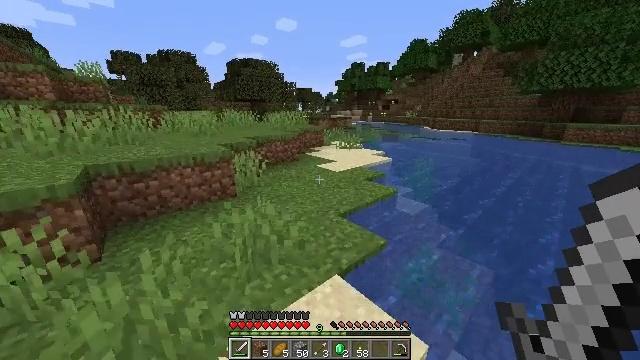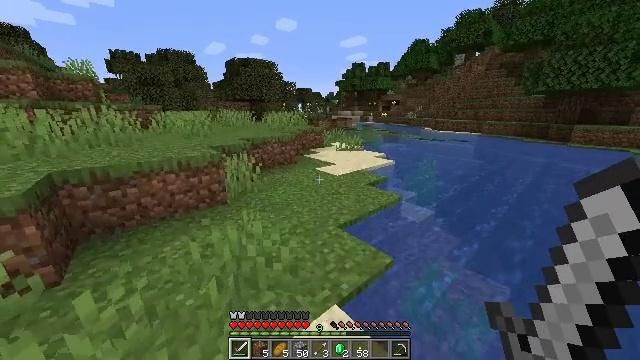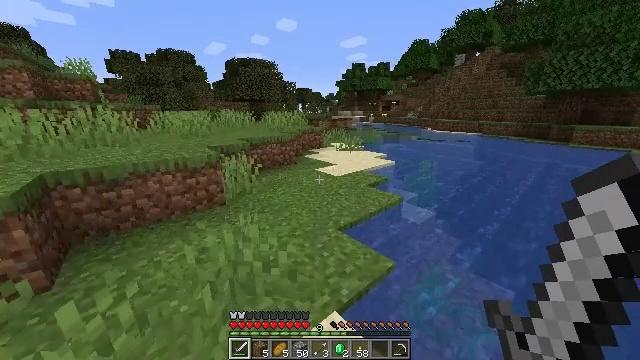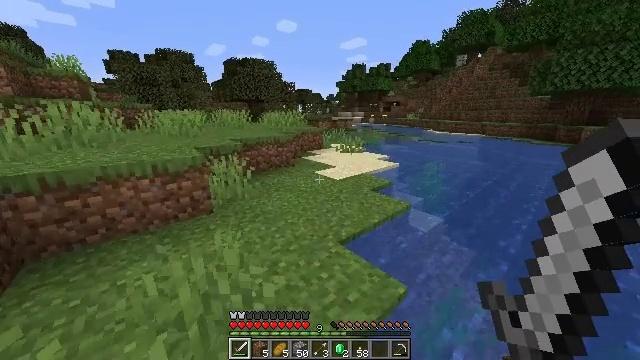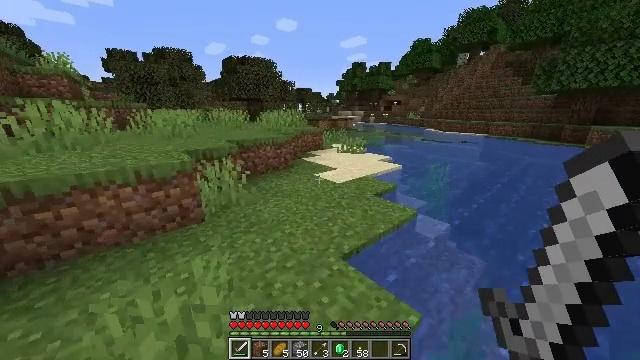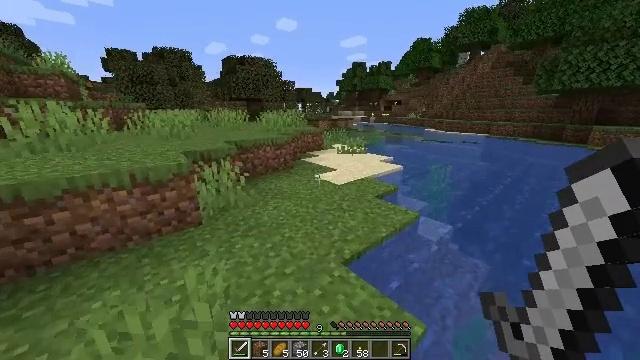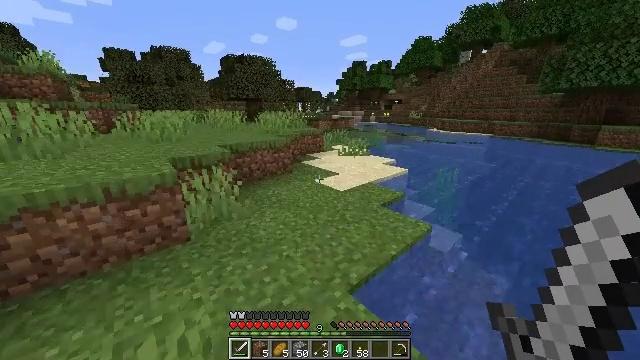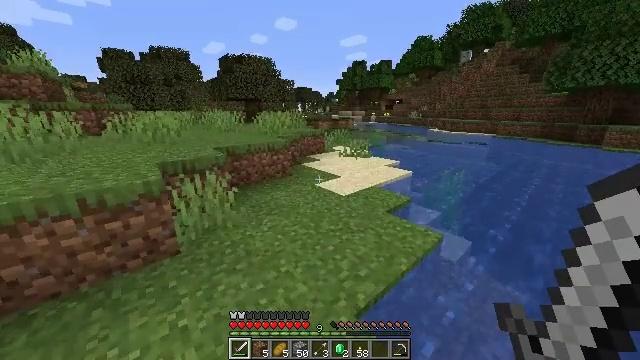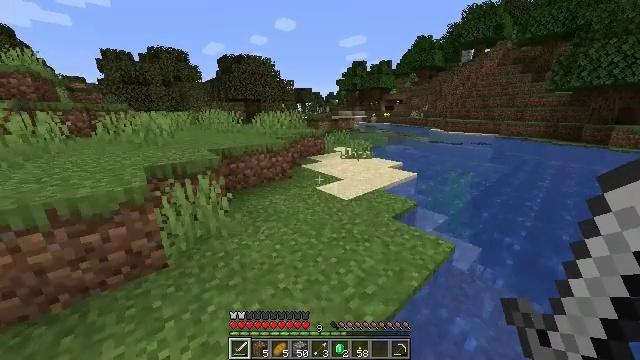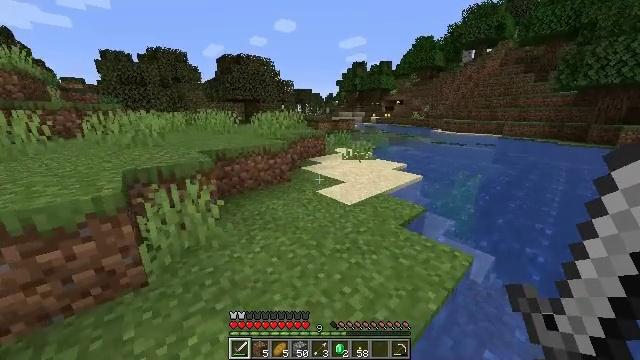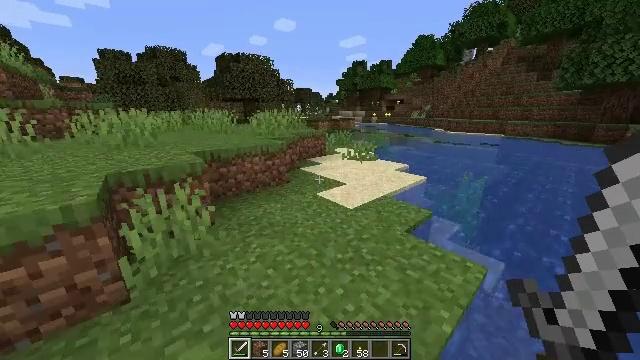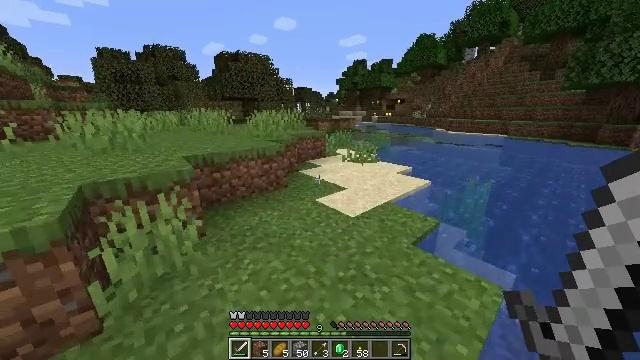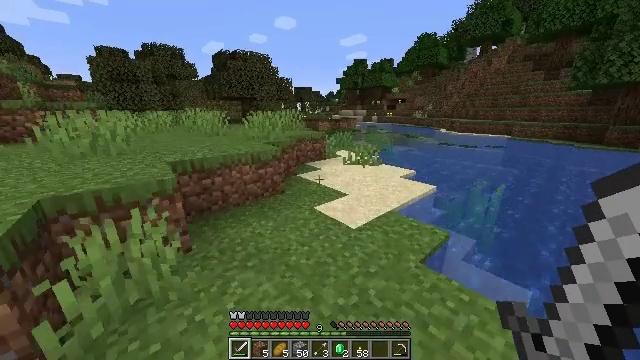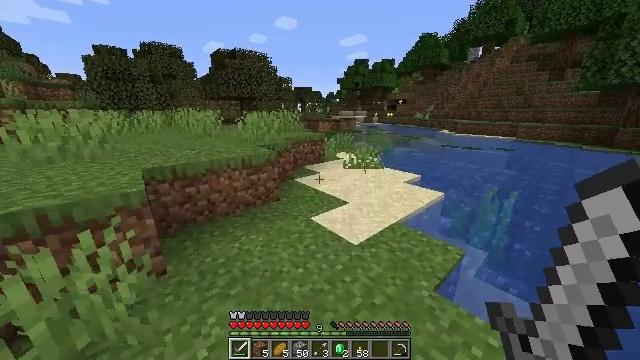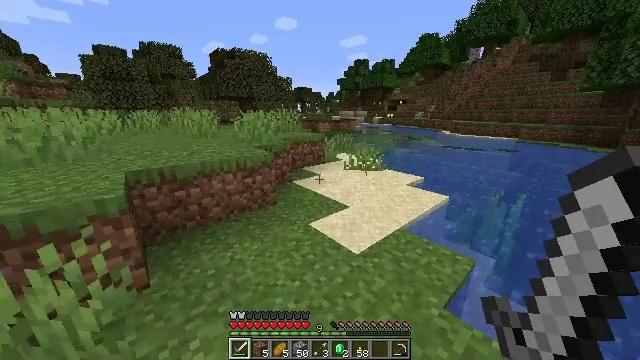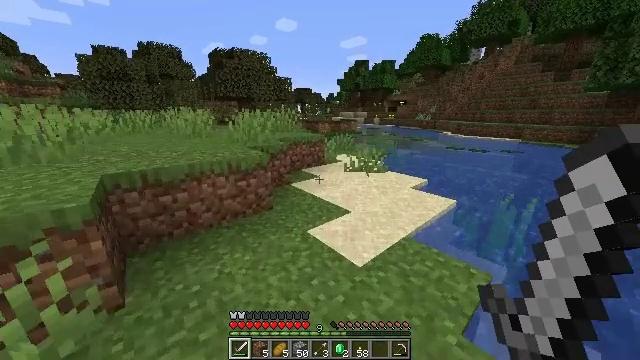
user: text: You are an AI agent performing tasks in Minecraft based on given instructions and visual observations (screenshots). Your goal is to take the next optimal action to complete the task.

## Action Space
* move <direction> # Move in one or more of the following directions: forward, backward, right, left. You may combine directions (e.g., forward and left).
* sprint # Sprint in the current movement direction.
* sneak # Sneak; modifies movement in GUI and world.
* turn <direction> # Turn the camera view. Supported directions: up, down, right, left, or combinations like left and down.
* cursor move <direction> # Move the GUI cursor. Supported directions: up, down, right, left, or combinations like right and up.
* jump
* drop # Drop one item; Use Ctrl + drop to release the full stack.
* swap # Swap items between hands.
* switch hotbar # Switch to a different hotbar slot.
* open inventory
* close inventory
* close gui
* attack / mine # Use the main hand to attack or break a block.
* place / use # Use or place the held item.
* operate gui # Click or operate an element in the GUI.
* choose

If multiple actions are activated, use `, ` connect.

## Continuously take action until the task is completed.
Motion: motion action
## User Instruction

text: Kill the salmon.
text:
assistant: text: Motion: move forward
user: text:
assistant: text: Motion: move forward
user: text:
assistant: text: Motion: move forward
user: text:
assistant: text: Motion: move forward
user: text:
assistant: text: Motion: move forward
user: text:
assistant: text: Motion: move forward
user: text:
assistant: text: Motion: move forward
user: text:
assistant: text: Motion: move forward
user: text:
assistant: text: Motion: move forward
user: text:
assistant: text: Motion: move forward
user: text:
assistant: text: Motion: move forward
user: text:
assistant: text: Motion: move forward
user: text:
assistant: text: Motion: move forward
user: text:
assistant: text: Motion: move forward
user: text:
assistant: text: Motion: move forward
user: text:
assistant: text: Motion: move forward
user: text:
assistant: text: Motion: move forward
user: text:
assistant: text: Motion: move forward, turn right
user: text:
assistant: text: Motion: move forward, turn right
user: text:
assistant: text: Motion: move forward
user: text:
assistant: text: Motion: move forward
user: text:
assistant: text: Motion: move forward, turn right
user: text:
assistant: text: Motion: move forward
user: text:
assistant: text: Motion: move forward, turn right
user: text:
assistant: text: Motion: move forward
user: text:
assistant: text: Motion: move forward
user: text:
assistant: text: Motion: move forward, turn right
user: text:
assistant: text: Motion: move forward, turn right
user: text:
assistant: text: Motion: move forward, turn right
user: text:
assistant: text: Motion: move forward